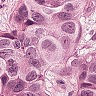
Metastatic tissue present: yes